Interaction volume radius: 10 \u00c5
Interaction volume height: 35 \u00c5
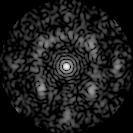
Disorder parameter: 0.6459